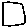
Label: square